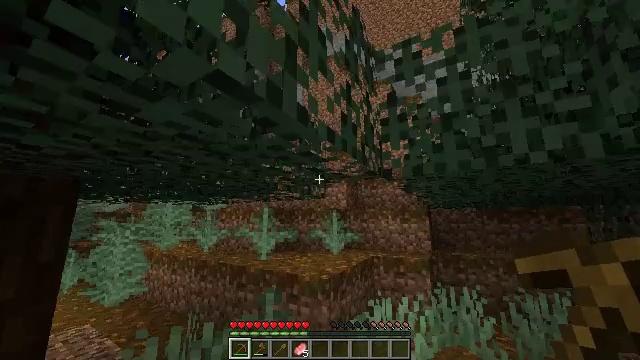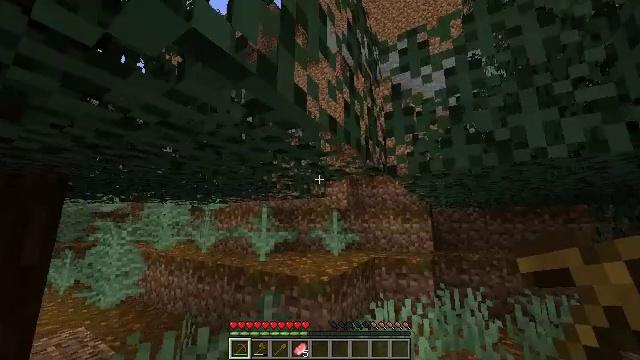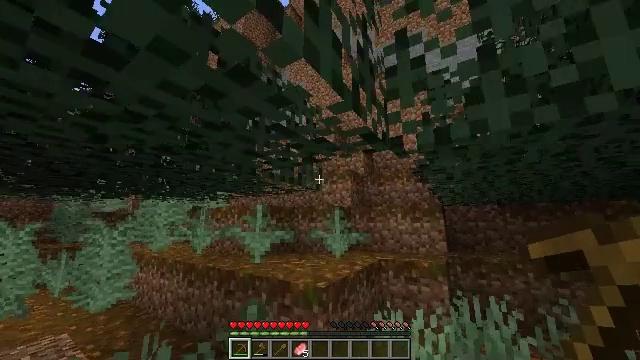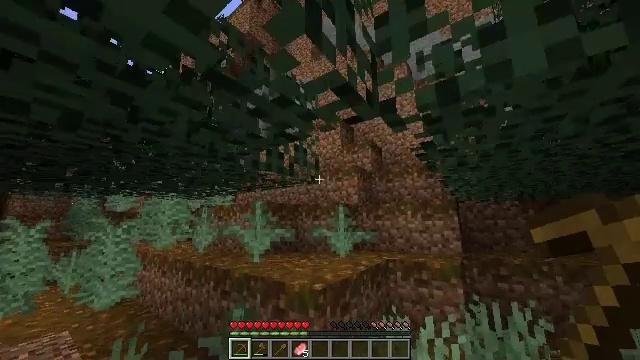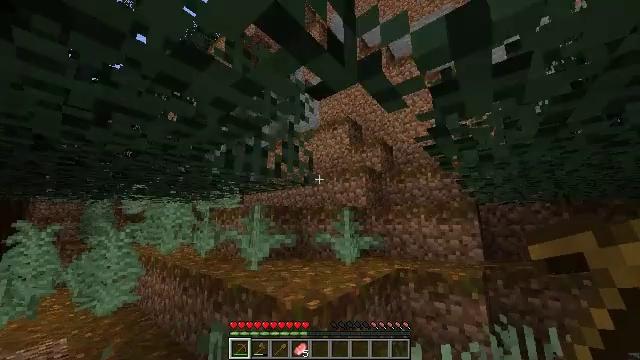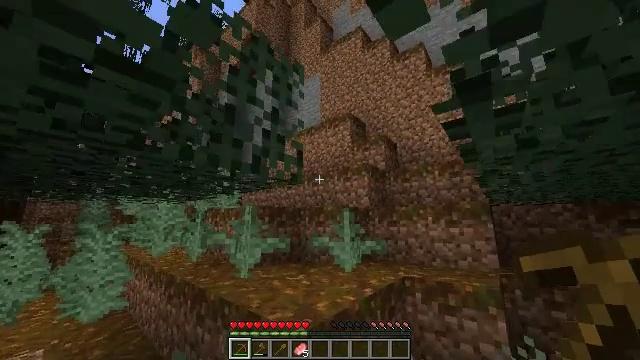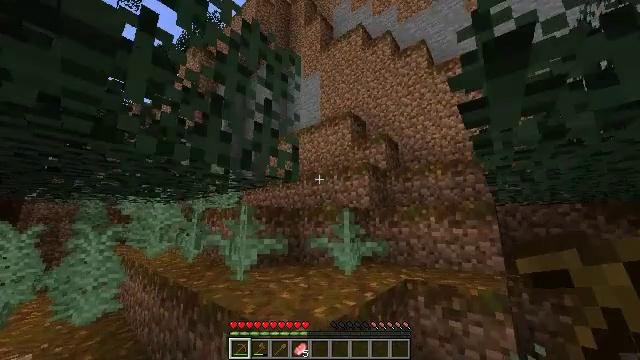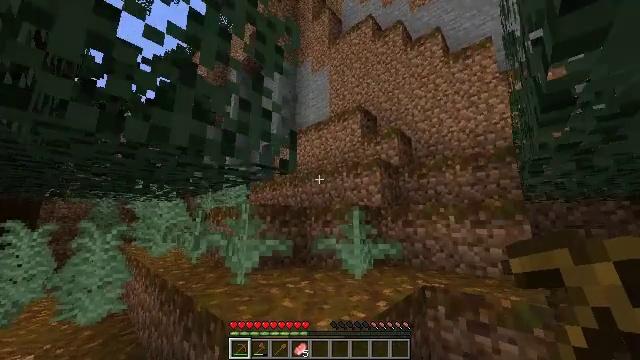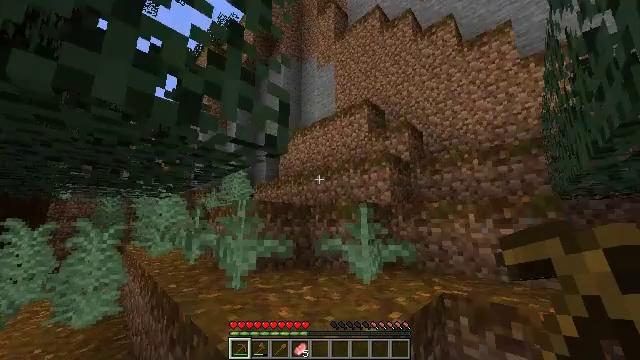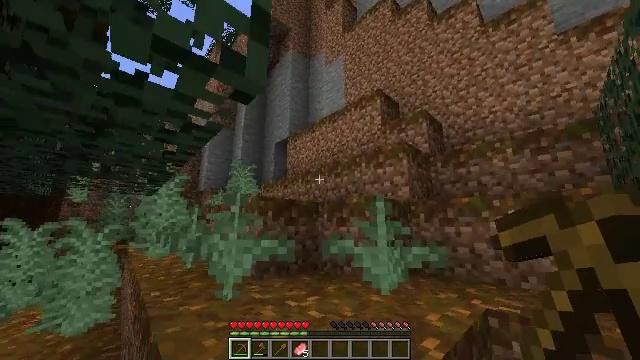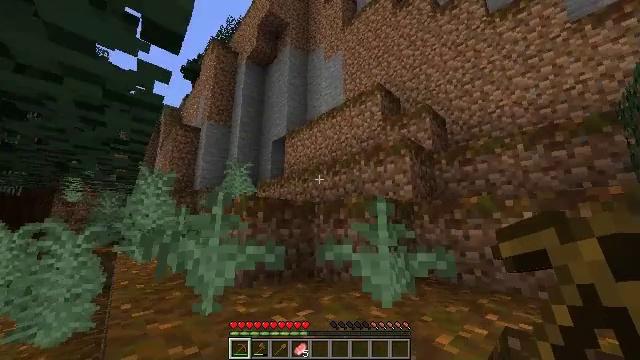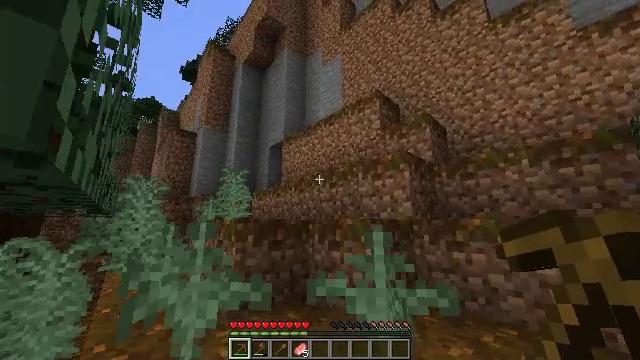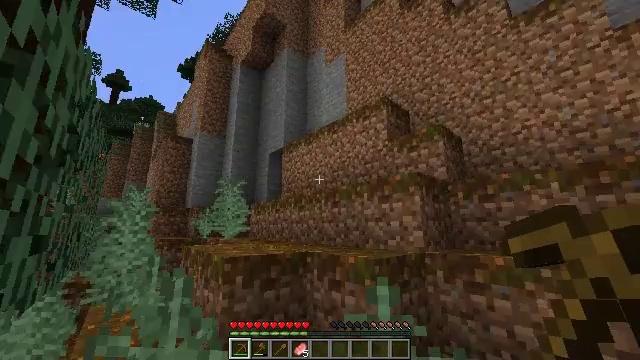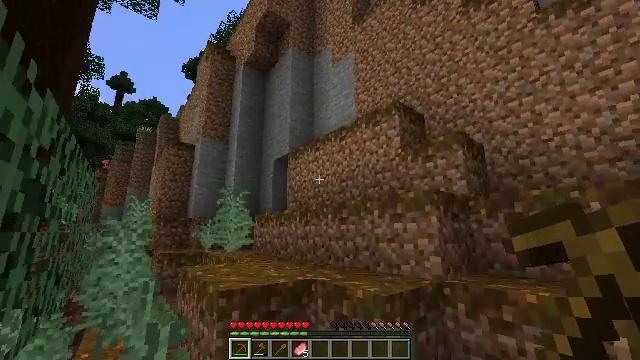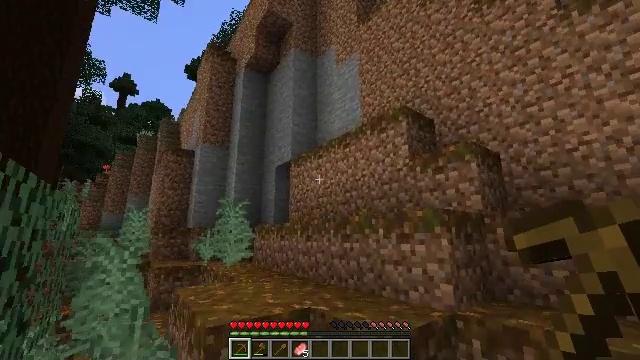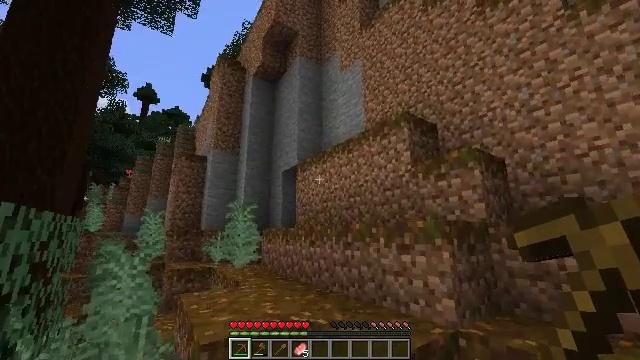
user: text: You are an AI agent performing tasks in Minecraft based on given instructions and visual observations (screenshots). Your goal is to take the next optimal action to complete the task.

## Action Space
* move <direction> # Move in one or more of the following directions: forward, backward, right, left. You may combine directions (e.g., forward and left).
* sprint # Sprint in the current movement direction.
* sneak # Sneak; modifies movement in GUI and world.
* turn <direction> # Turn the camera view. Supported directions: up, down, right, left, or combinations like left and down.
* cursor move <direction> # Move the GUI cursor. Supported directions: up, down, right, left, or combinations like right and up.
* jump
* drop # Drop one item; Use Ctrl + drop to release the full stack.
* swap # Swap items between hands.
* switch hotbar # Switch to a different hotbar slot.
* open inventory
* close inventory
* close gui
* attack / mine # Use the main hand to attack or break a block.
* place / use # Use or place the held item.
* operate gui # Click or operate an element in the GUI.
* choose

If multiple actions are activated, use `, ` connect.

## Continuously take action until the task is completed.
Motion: motion action
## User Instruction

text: Break the large fern to clear the space.
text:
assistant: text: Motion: move forward and move right, sprint
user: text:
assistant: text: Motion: move forward and move right, sprint, turn left
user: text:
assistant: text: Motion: move forward and move right, sprint, turn left
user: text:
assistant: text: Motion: move forward, sprint, turn left
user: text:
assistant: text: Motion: move forward, sprint, turn left
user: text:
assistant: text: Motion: move forward, sprint
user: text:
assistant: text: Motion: move forward, sprint, turn left
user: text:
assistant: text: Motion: move forward, sprint, turn left
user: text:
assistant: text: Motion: move forward, sprint, turn left
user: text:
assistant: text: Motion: move forward, sprint
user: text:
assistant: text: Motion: move forward, sprint, jump
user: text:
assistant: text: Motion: move forward, sprint, turn left, jump
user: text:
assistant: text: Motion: move forward and move right, sprint, turn left, jump
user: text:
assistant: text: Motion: move forward and move right, sprint, turn left, jump
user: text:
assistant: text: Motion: move forward and move right, sprint, turn left
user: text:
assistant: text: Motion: move forward and move right, sprint, turn left
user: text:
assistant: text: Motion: move forward and move right, sprint, turn left
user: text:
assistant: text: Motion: move forward, sprint, turn left
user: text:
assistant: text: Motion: move forward, sprint
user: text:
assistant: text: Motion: move forward, sprint
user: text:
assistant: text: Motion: move forward, sprint
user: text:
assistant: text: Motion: move forward, sprint, turn left and down, jump
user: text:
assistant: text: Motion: move forward, sprint, turn left, jump
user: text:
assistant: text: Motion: move forward, sprint, jump
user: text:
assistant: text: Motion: move forward, sprint, turn left
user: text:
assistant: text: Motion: move forward, sprint, turn left and down
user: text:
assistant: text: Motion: move forward, sprint
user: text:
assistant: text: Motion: move forward and move left, sprint
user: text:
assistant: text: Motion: move forward and move left, sprint, turn right and down
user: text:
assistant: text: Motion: move forward and move left, sprint, turn right and down